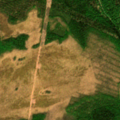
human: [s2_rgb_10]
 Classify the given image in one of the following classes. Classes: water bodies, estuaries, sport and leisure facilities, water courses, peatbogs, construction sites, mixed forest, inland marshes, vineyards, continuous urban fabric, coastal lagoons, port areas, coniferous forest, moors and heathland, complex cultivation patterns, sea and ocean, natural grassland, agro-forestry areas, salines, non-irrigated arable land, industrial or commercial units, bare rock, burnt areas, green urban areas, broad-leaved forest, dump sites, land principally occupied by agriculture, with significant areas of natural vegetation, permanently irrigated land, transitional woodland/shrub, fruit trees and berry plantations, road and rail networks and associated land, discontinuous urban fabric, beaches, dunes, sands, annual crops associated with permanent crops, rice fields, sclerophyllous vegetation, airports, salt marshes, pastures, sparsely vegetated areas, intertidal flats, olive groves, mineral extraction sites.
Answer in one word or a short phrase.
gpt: coniferous forest, mixed forest, transitional woodland/shrub, peatbogs